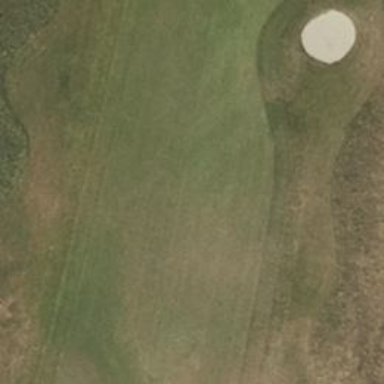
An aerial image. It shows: View of golf hole.